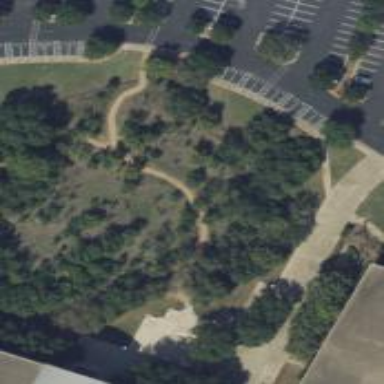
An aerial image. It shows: Path.